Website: crate-barrel
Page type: account-selection
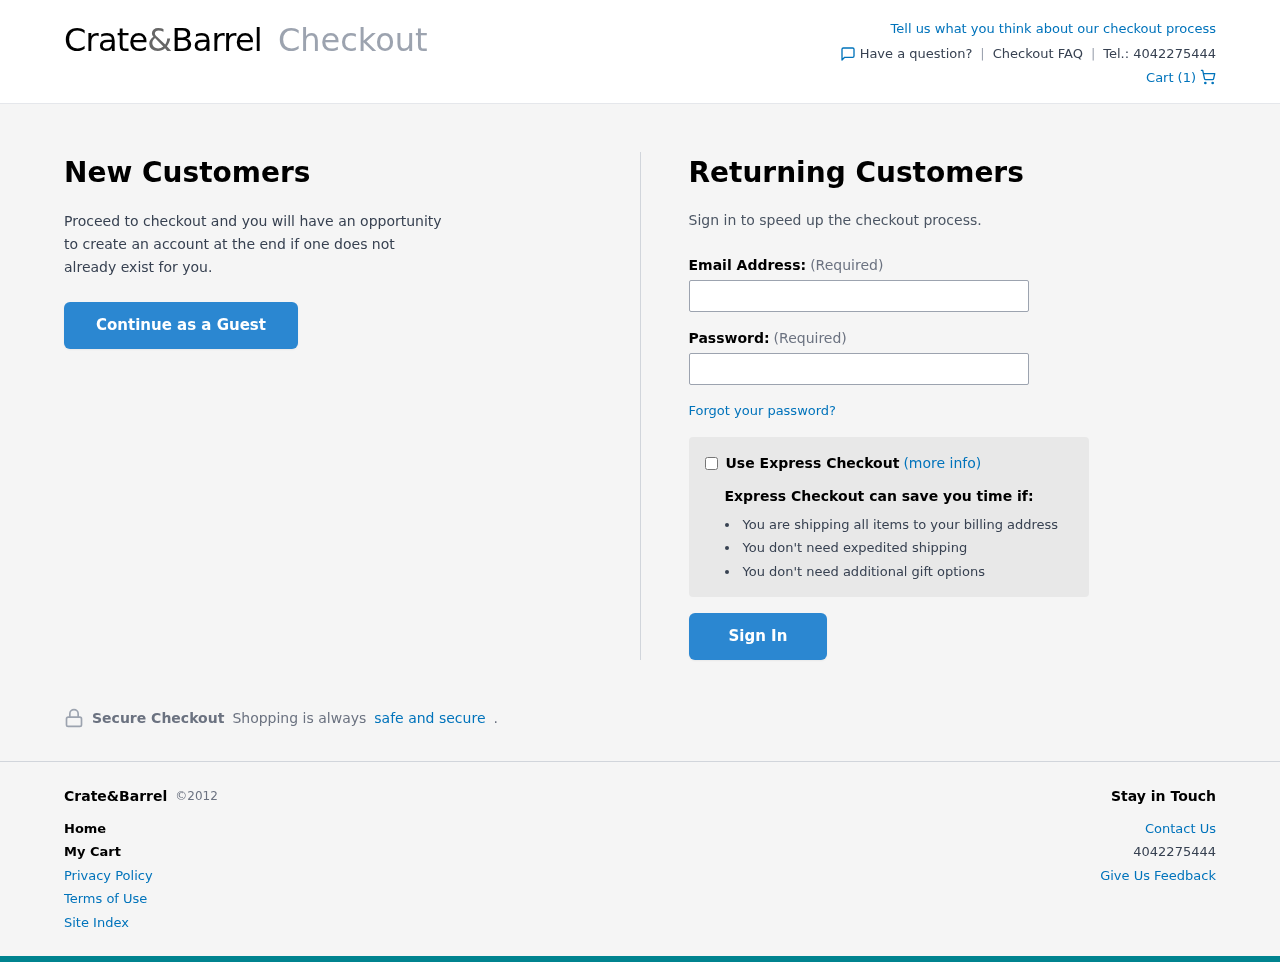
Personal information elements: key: PII_EMAIL
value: dscott@hotmail.com
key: PII_PHONE
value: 4042275444
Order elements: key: ORDER_NUM_ITEMS
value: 1